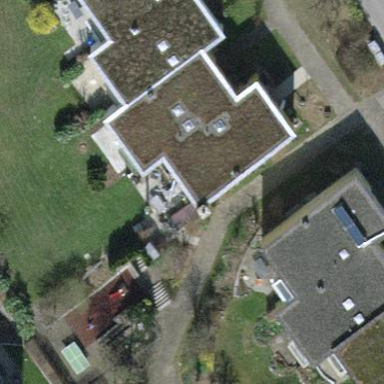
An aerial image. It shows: Terrace building.